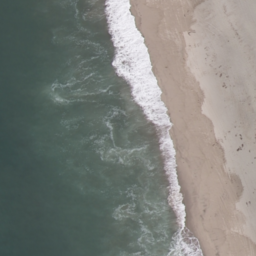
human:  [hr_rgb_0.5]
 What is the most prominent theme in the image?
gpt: beach